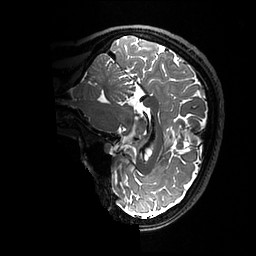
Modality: T2w
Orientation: sagittal
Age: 32
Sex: female
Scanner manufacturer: ge
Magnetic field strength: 3 T
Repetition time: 3.202 s
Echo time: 0.06703 s